Field crop: maize
Growth stage: 2
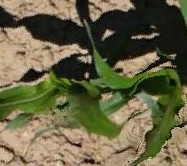
Species: maize